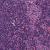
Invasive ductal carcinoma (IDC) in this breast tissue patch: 0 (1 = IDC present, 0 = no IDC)